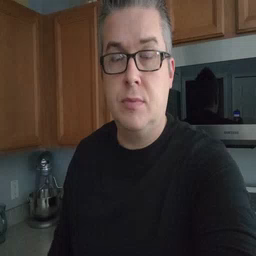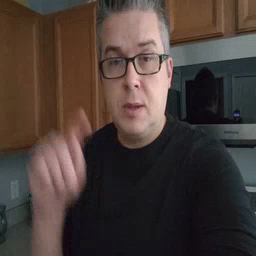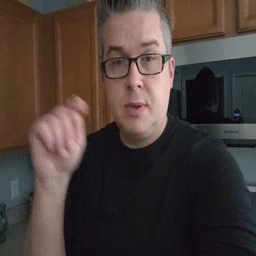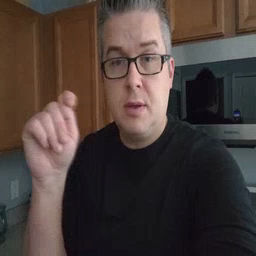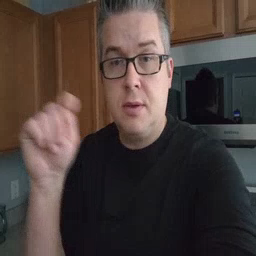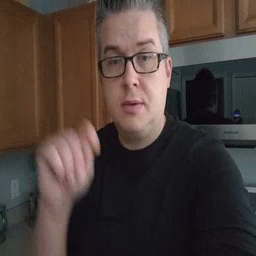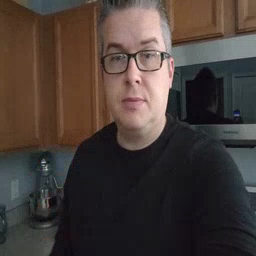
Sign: potty